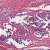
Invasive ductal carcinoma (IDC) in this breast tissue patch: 1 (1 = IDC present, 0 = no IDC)